Aerial crown-view tile of a tropical tree (Barro Colorado Island, Panama), acquired 20240918:
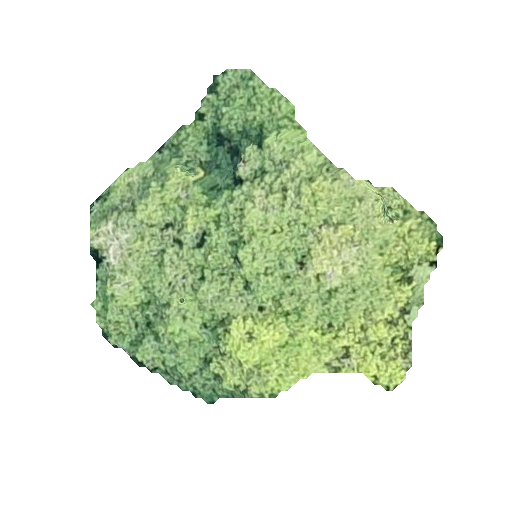
Species: Guapira myrtiflora
GBIF accepted scientific name: Guapira myrtiflora
Crown area: 121.177 m²